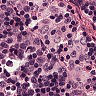
Metastatic tissue present: no